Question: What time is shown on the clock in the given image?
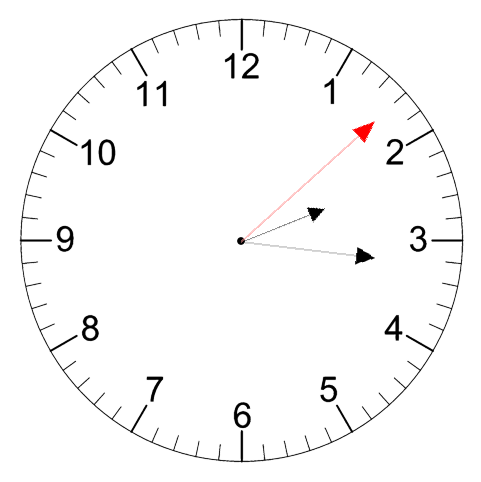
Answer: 02:16:08